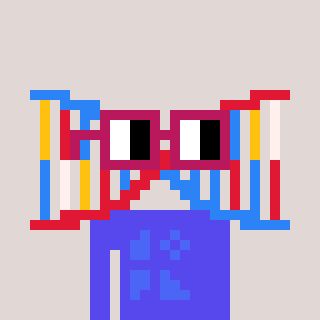
a pixel art character with square dark red glasses, a dna-shaped head and a computerblue-colored body on a warm background